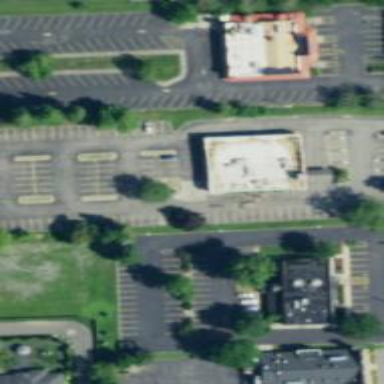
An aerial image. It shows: Parking area.